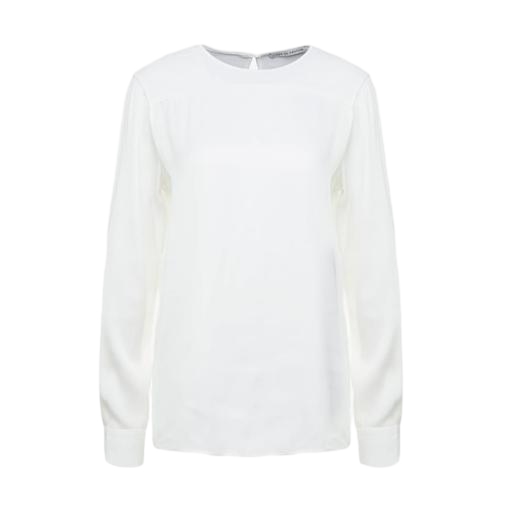
white long-sleeve top, white longline crew neck top, white long aleeved shirt, white background